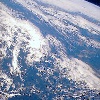
Label: cloud